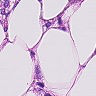
Metastatic tissue present: yes